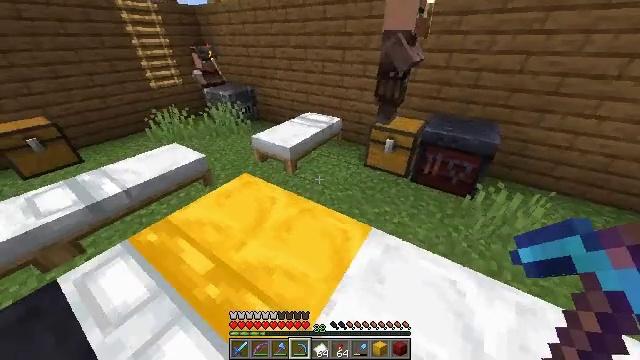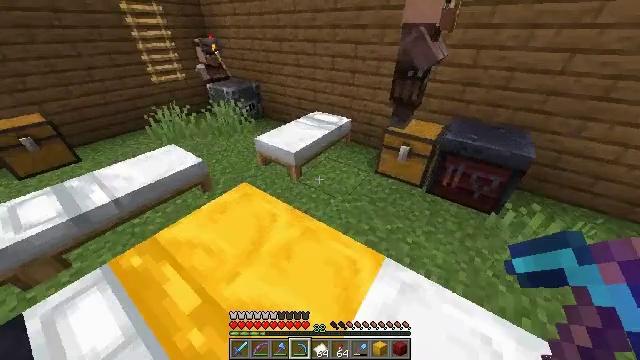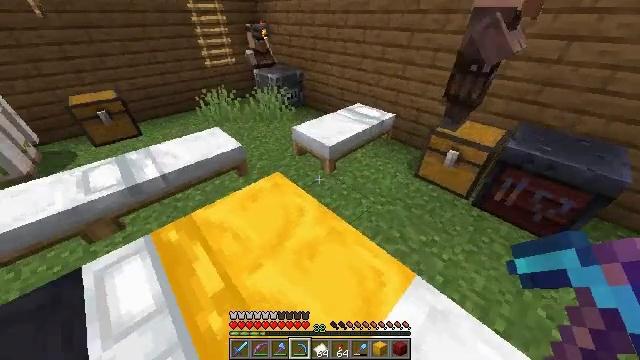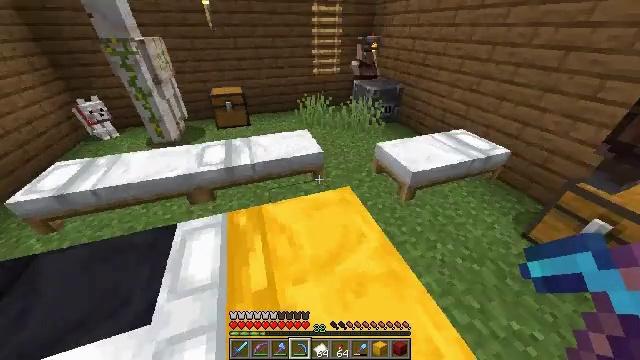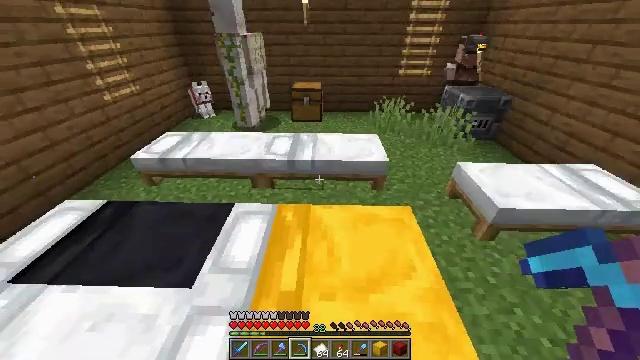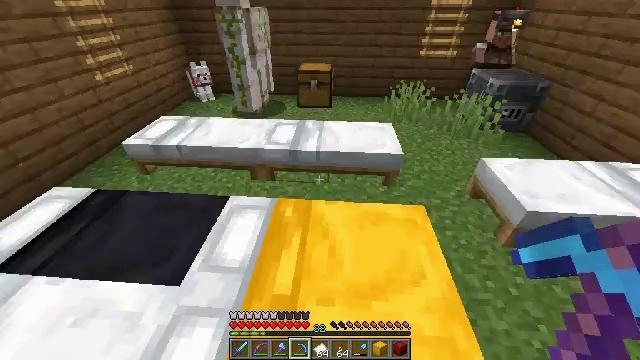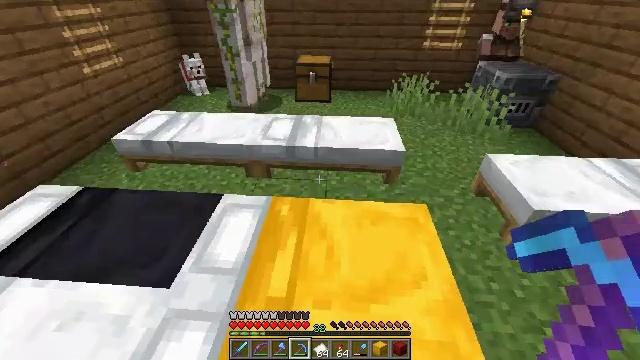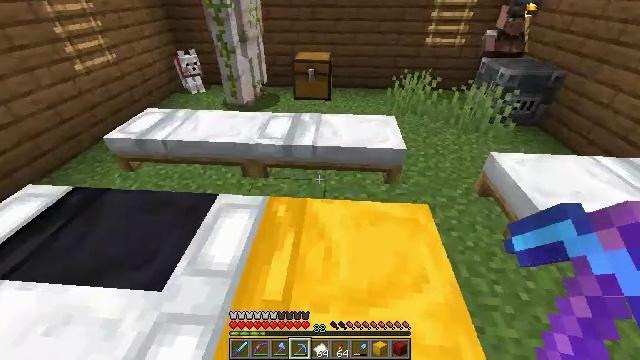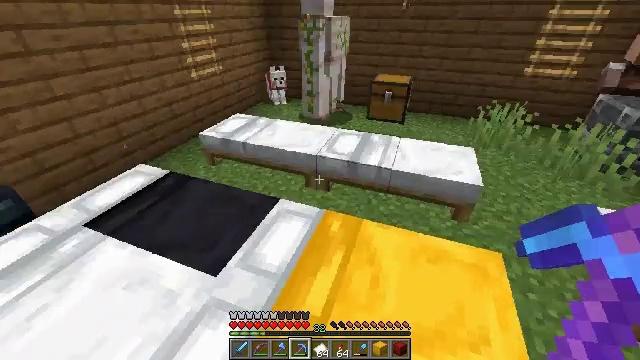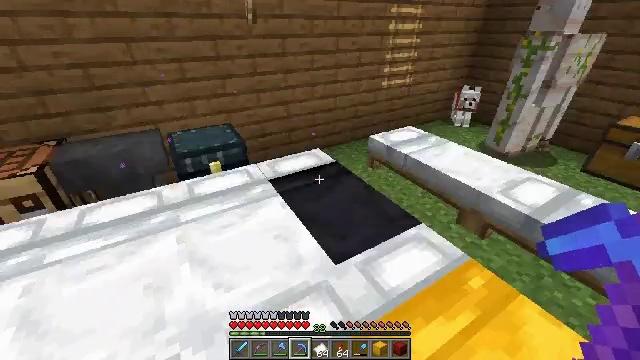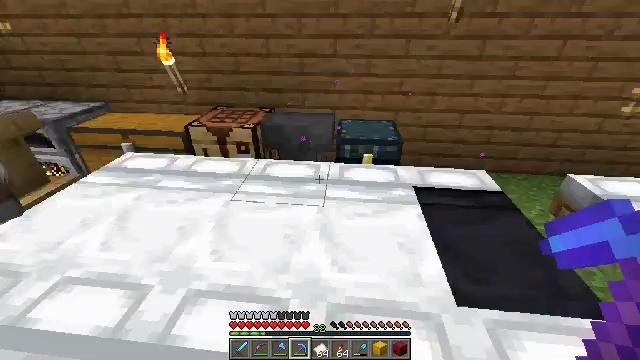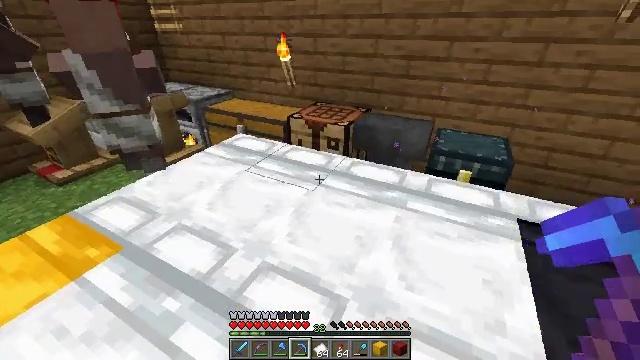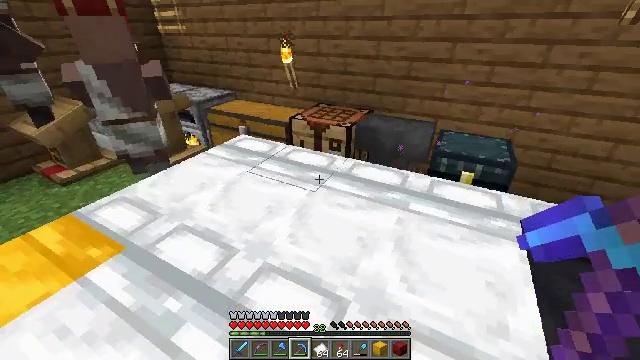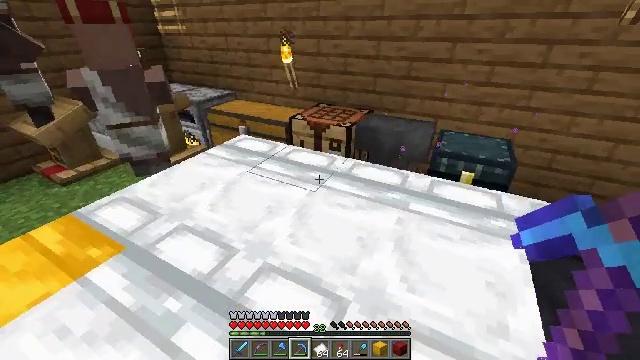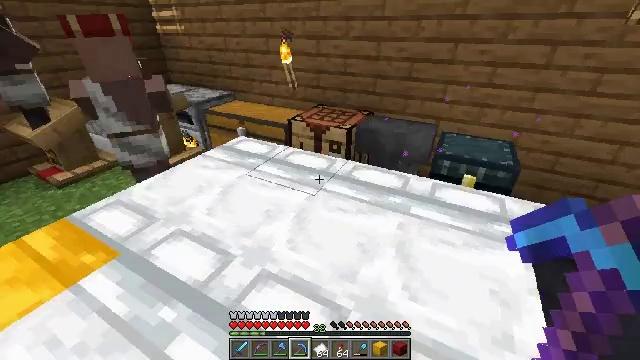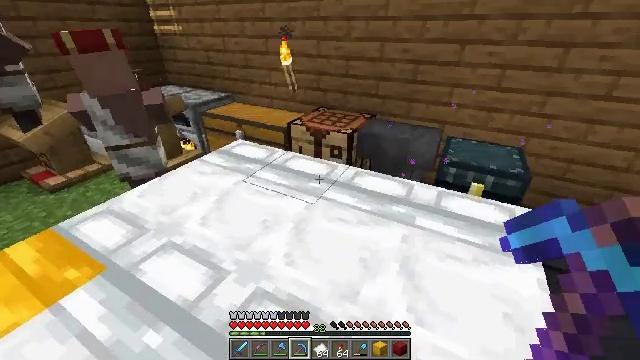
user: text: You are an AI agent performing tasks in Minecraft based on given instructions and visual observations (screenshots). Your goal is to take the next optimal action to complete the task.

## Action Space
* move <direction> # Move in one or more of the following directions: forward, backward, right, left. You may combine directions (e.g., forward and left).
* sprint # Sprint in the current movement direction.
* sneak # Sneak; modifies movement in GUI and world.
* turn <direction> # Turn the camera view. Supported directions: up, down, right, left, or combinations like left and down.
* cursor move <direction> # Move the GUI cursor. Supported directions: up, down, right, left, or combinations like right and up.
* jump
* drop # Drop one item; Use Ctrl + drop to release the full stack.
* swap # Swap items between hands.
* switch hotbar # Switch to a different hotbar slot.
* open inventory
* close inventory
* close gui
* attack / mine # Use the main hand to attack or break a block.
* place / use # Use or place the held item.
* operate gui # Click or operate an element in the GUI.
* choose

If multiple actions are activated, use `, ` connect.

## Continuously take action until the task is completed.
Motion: motion action
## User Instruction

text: Use the crafting table to obtain glass pane.
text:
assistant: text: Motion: move forward, sprint, turn left and down
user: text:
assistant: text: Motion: move forward, turn left and down
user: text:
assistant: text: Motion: turn left and up
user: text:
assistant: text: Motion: turn left
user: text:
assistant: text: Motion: turn left and down
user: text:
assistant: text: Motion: no_op
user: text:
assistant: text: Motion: no_op
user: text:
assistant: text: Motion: turn left and up
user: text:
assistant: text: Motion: turn left and up
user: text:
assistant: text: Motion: turn left
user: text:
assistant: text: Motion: turn left
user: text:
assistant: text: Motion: no_op
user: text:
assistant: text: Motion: no_op
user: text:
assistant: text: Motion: move forward
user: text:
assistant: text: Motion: move forward
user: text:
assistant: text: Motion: move forward, turn left and up
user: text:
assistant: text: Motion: move forward, turn left and up
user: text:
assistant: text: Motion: move forward, turn left
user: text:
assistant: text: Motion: move forward, turn right
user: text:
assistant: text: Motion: move forward, turn right and down
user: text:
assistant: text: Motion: move forward, turn right
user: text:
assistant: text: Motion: turn right and down
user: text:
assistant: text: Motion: move forward, turn right and down
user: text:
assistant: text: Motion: move forward, turn right and down
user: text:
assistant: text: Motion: move forward, turn right
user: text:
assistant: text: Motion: move forward, turn right and down
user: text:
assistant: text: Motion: move forward
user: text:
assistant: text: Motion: move forward, turn down, use / place
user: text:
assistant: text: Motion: use / place
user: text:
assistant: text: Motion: turn down, use / place